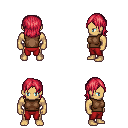
a pixel art fantasy rpg character, male body template, human, tanned skin, brown sleeveless shirt, red pants, ruby red long bangs hairstyle, four views (front, back, left, right), 2x2 character sprite sheet, small pixel art, hard edges, no anti-aliasing